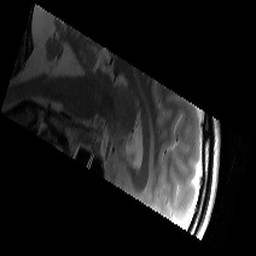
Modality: T2w
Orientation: sagittal
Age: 26
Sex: male
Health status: healthy
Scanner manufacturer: siemens
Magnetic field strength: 3 T
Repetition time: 6 s
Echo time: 0.064 s